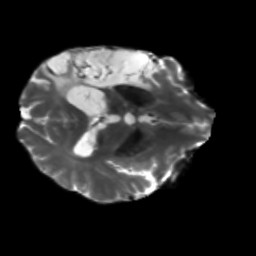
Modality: T2w
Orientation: axial
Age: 47
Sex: male
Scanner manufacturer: siemens
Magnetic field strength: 3 T
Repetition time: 5.25 s
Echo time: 0.08 s